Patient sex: M
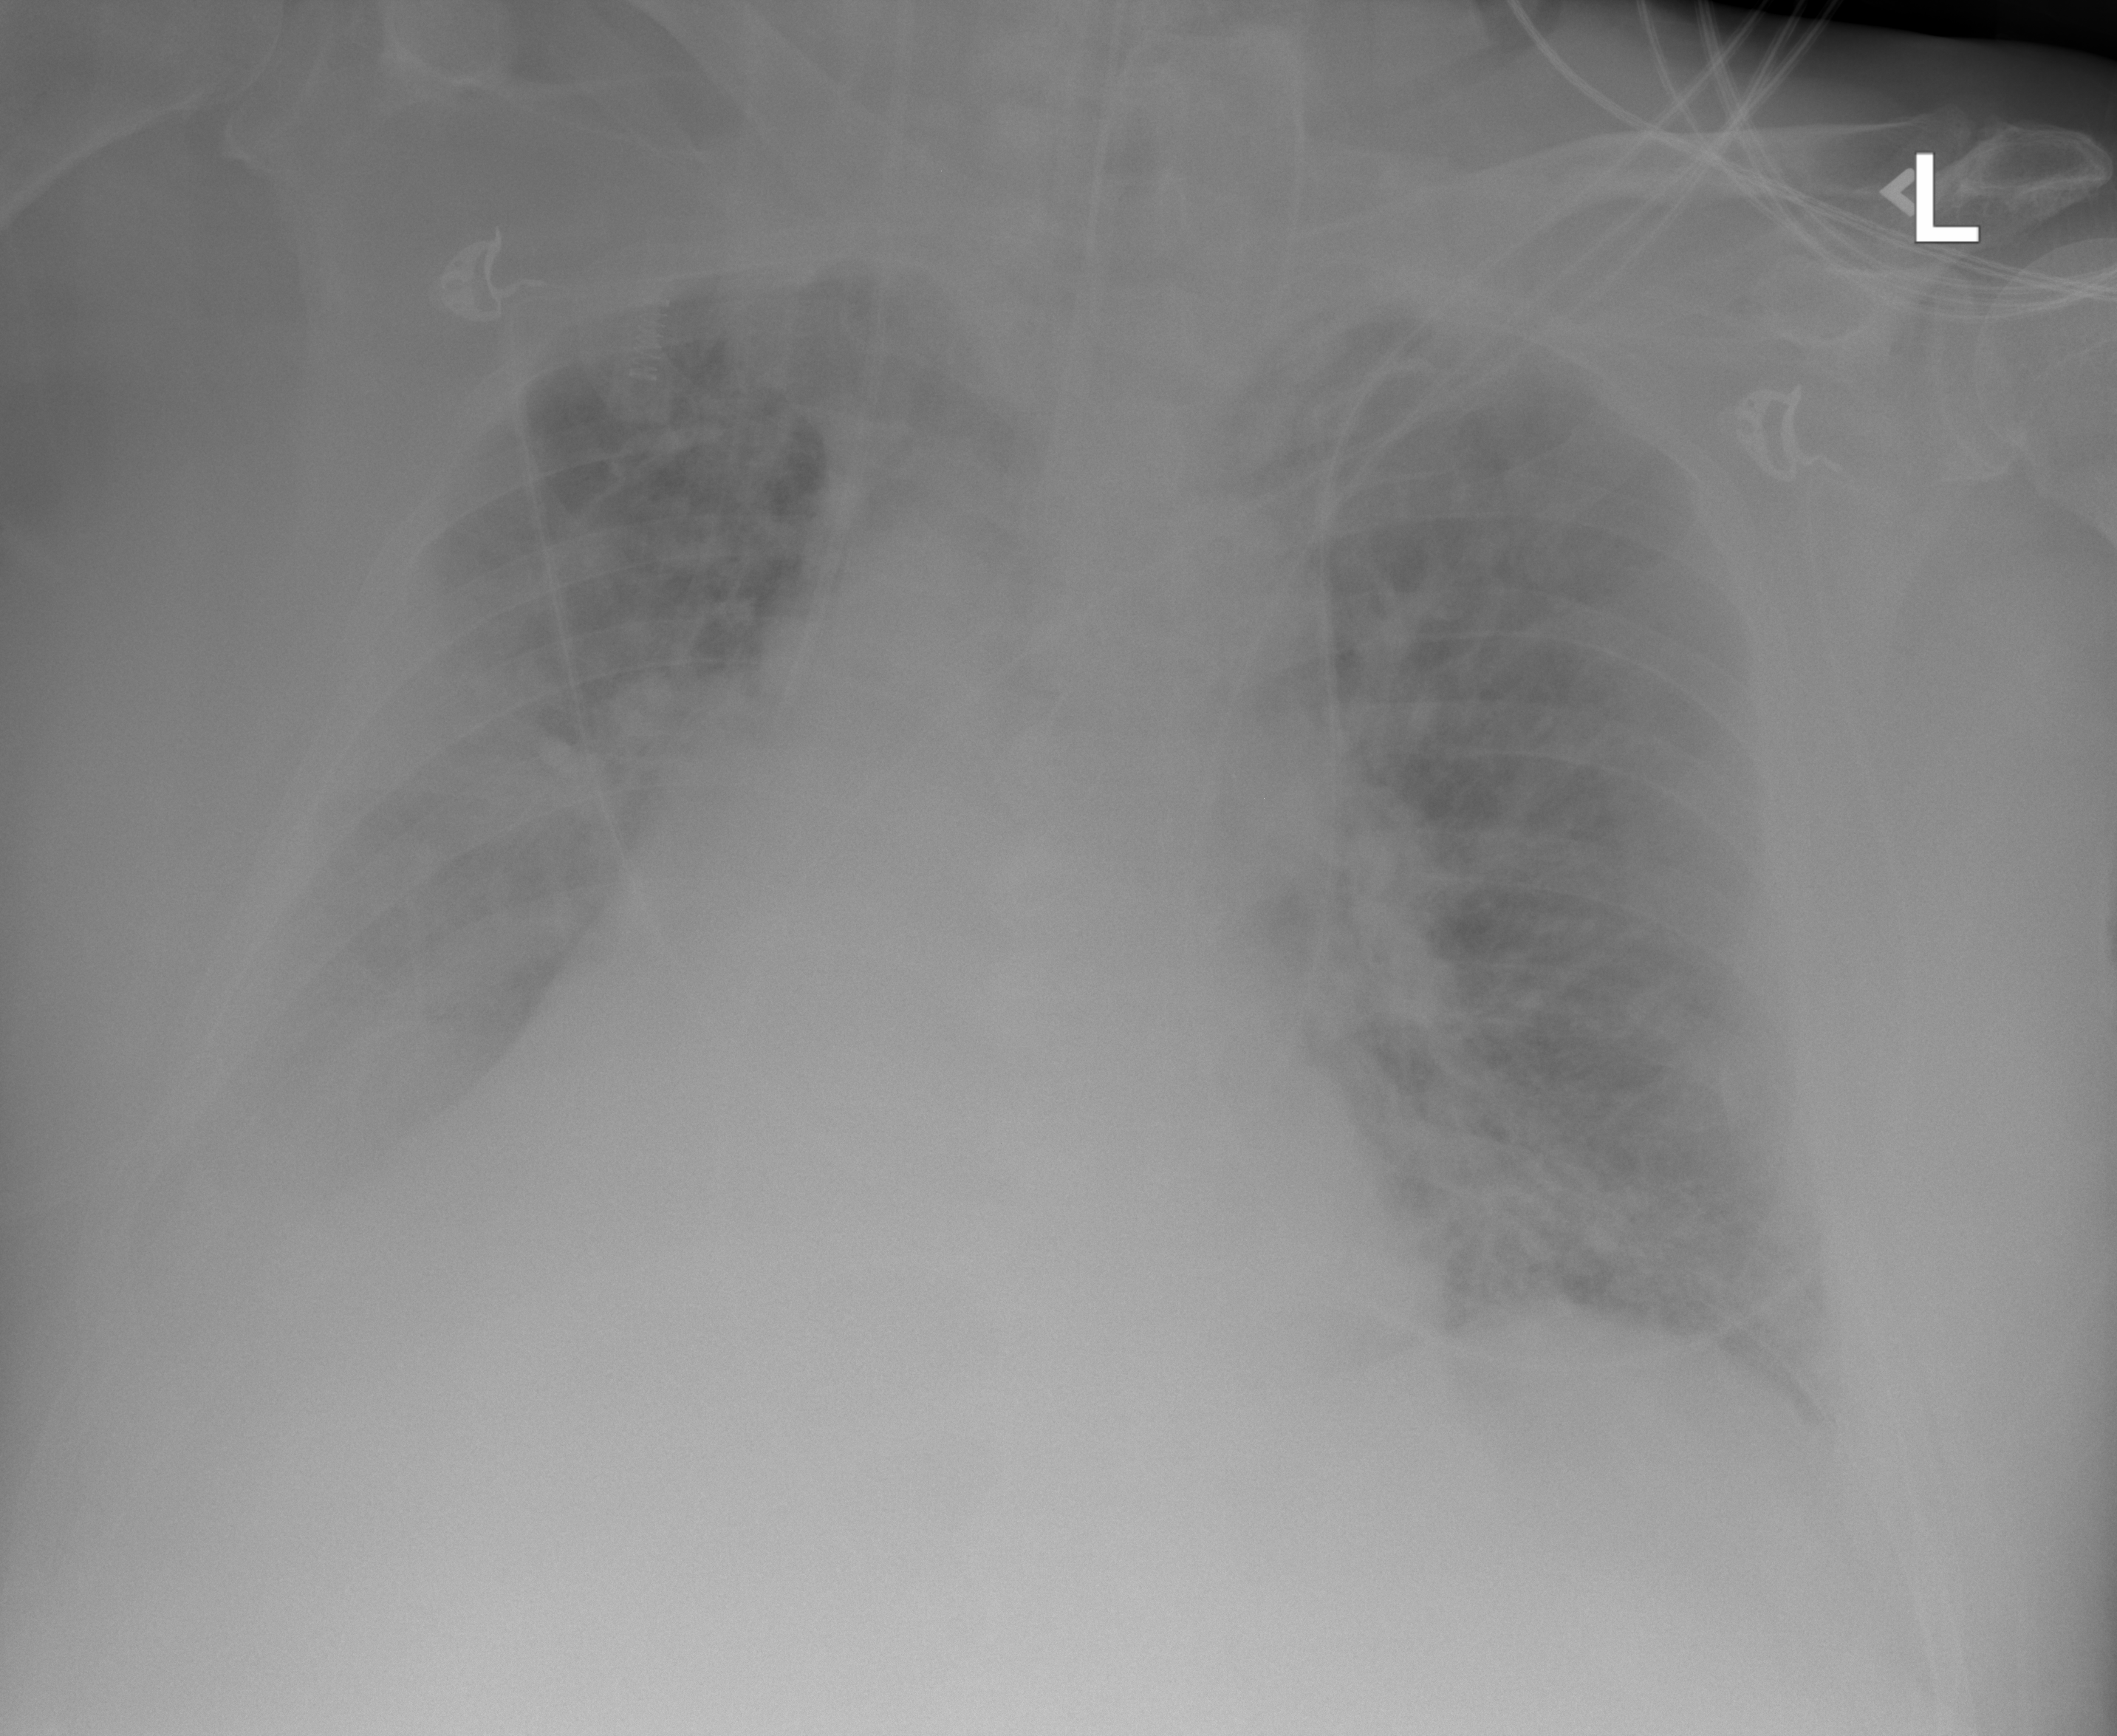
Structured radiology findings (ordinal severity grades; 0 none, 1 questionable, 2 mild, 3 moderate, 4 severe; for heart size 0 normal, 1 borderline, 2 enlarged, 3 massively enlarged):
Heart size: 1
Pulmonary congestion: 3
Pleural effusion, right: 2
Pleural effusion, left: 2
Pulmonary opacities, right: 2
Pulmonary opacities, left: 2
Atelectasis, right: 2
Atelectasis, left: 2